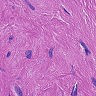
Metastatic tissue present: no